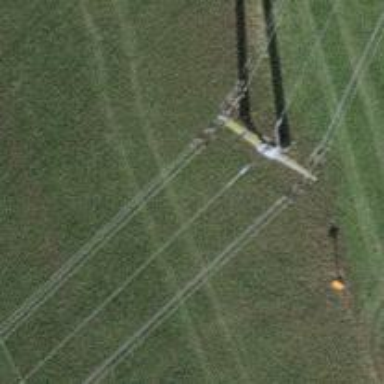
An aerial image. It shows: Power pole.